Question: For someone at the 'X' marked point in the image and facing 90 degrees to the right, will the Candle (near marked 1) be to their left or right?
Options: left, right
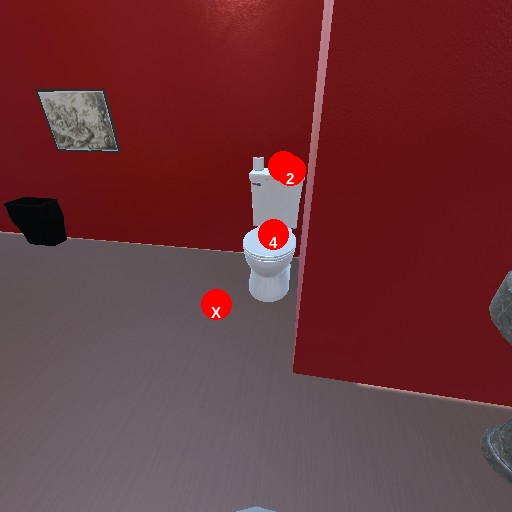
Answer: left